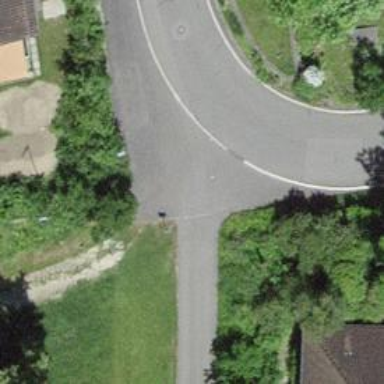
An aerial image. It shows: Smooth asphalt road in residential area.